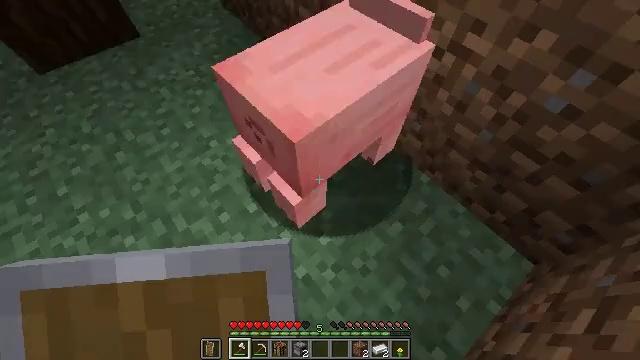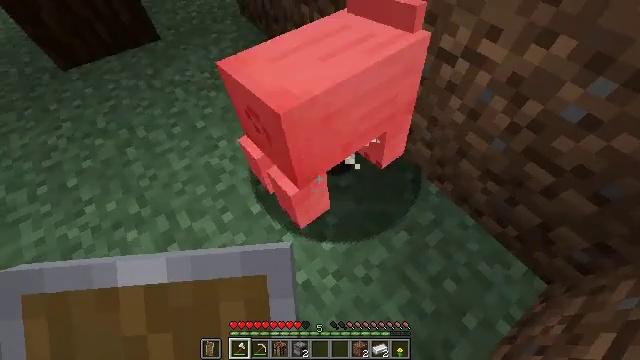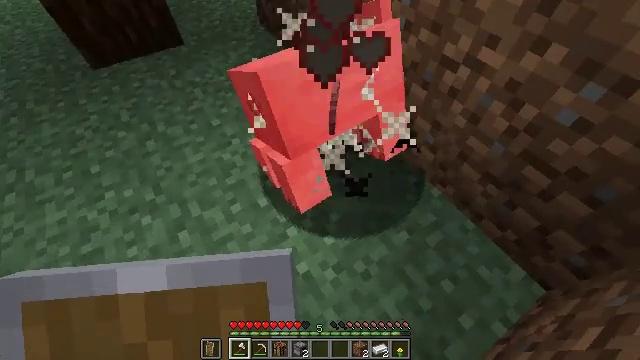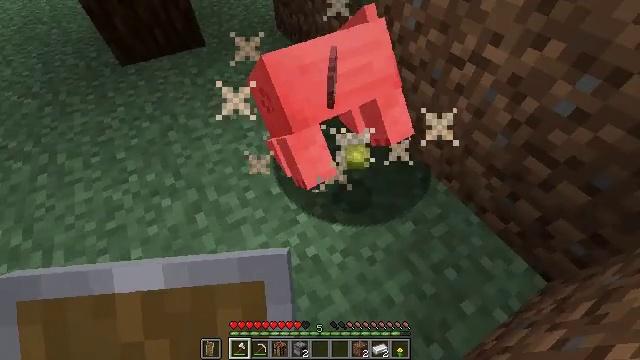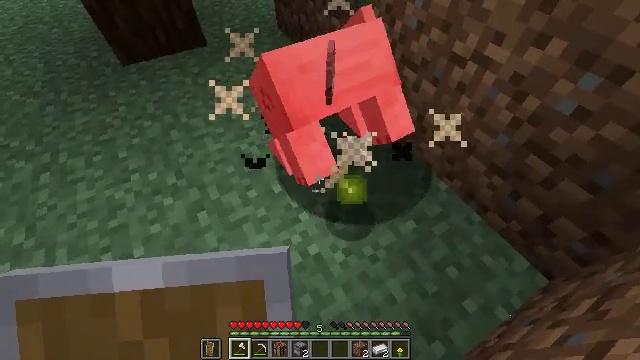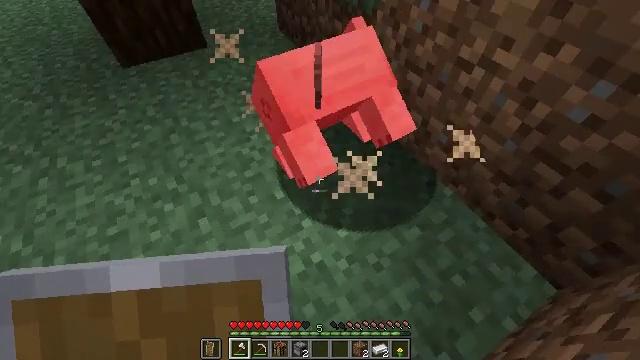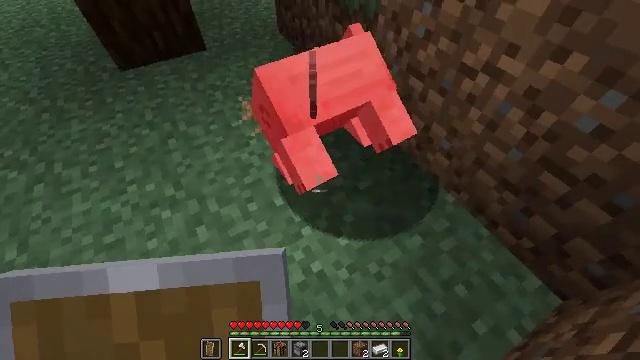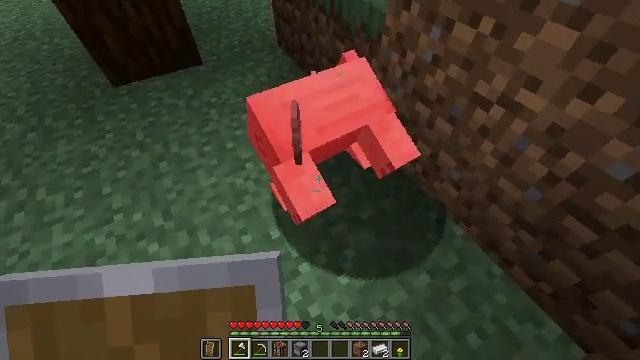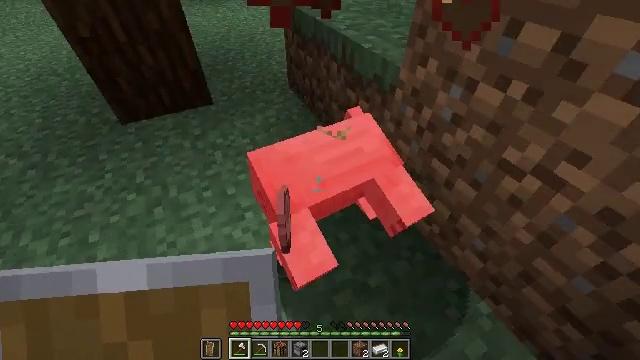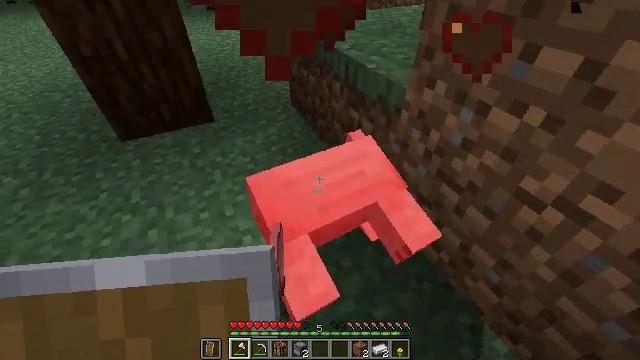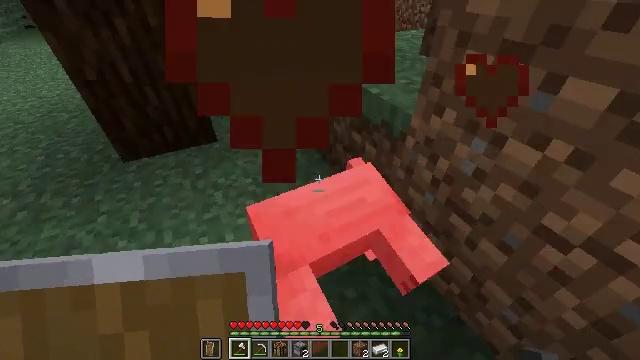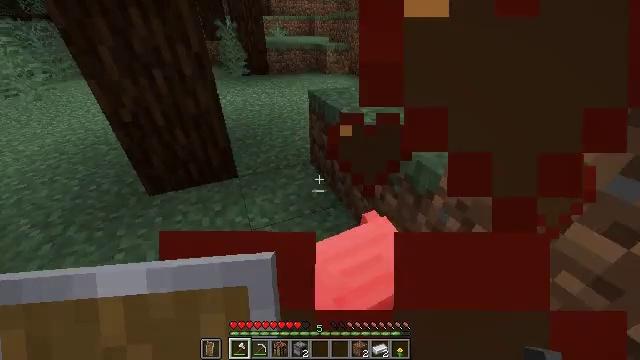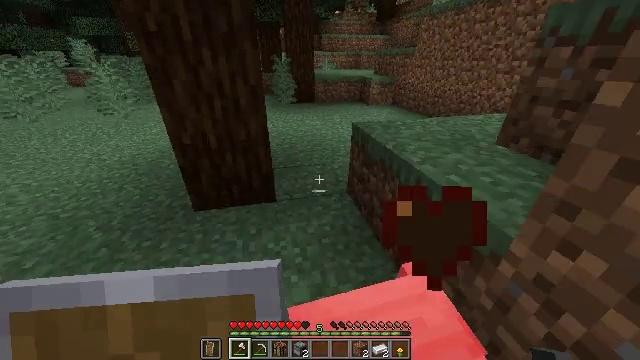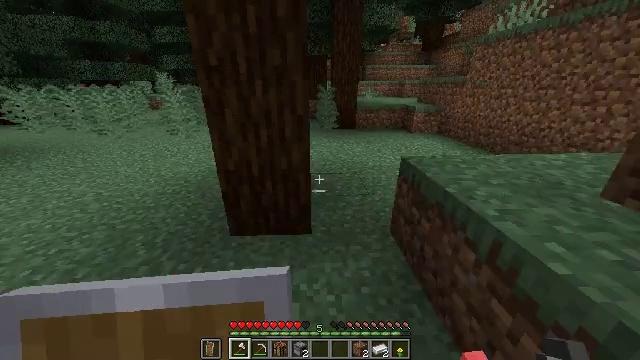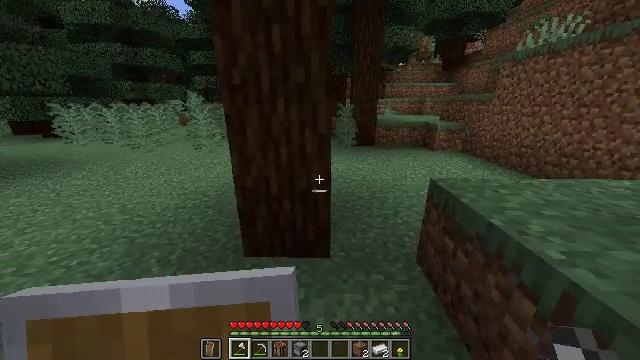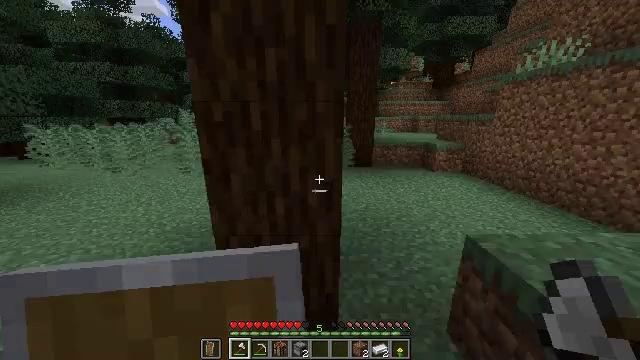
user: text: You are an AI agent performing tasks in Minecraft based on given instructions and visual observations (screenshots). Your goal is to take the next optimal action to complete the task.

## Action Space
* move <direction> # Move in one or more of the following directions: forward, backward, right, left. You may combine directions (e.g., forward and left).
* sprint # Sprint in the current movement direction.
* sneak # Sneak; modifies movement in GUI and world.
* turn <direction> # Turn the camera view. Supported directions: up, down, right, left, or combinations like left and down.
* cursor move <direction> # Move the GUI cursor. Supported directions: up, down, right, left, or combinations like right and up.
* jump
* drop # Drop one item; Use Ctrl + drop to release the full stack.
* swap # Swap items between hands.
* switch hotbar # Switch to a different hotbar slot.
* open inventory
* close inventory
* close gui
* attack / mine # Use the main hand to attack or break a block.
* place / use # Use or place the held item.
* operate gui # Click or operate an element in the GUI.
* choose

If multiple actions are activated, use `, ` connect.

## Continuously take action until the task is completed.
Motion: motion action
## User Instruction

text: Mine the sweet berry bush.
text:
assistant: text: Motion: move back, turn left and up
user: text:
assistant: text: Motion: move back, turn left and up
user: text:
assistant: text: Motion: turn left and up
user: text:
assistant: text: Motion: no_op
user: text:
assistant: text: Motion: move forward
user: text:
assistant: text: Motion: move forward
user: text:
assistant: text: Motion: move forward
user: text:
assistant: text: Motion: move forward, turn left and up
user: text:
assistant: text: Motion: move forward, sprint, turn up
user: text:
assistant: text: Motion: move forward, sprint, turn up
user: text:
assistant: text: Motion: move forward, sprint, turn left and up
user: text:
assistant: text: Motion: move forward, sprint, turn left and up
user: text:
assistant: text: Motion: move forward, sprint, turn left and up
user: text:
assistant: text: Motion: move forward, sprint, turn left and up
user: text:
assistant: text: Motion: move forward, sprint, turn right and up, jump
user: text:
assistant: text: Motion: move forward, sprint, turn right and up, jump
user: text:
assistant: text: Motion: move forward, sprint, turn right and up, jump
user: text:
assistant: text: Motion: move forward, sprint, turn right, jump
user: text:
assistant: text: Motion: move forward, sprint, turn right, jump
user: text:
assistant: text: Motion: move forward, sprint, jump
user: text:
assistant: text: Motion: move forward, sprint
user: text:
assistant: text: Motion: move forward, sprint
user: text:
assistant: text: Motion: move forward, sprint
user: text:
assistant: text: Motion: move forward, sprint
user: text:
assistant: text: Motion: move forward, open inventory
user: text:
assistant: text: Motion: move forward, open inventory
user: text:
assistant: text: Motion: open inventory
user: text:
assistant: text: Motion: cursor move right and up, open inventory
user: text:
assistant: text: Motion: cursor move right and up, open inventory
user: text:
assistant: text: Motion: cursor move right and up